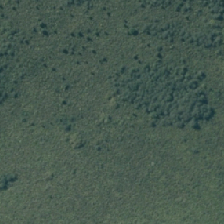
Land cover: herbaceous_freshwater_vege